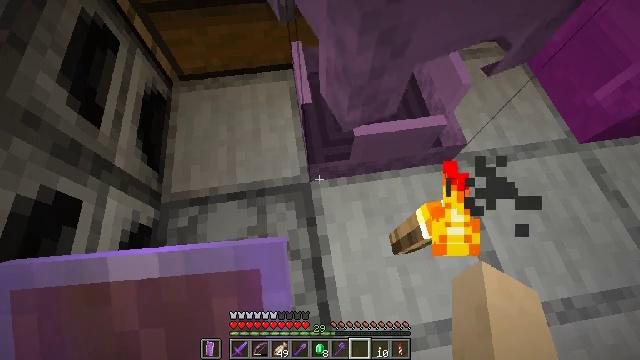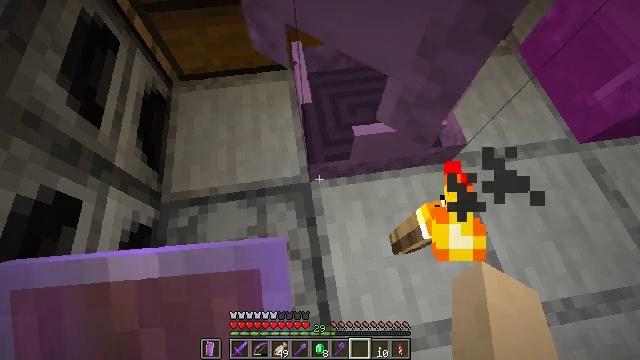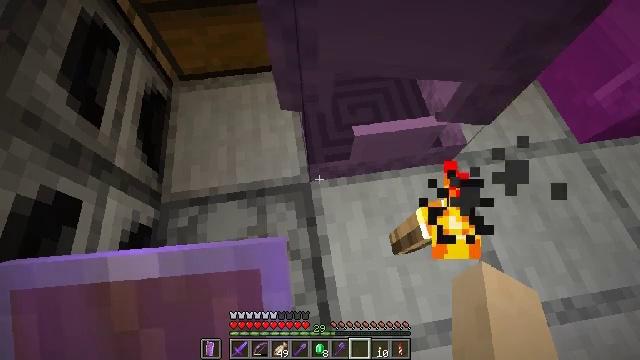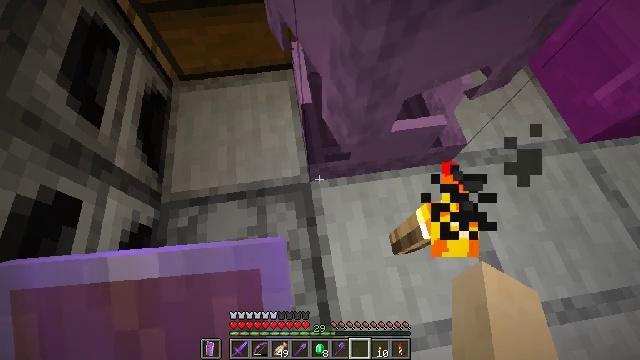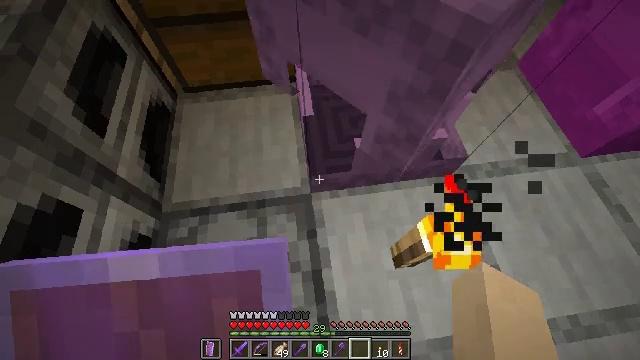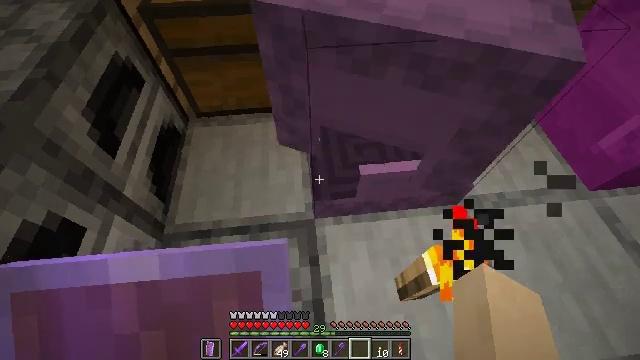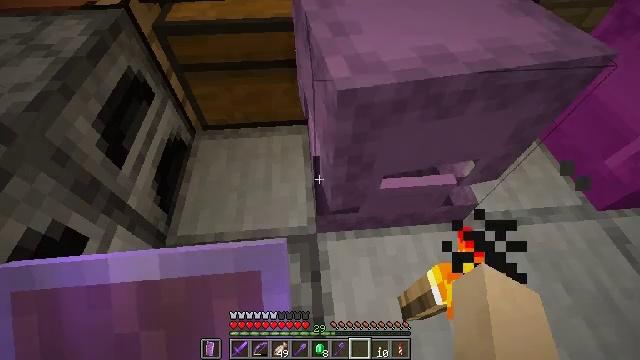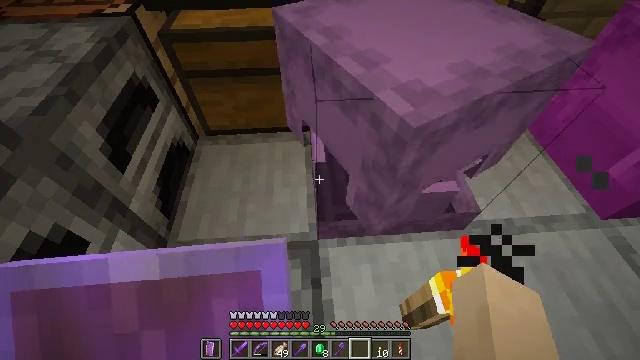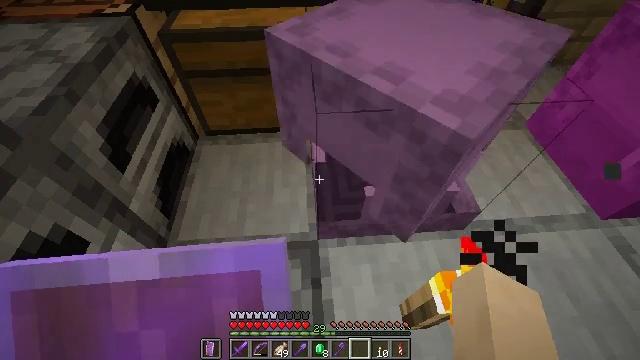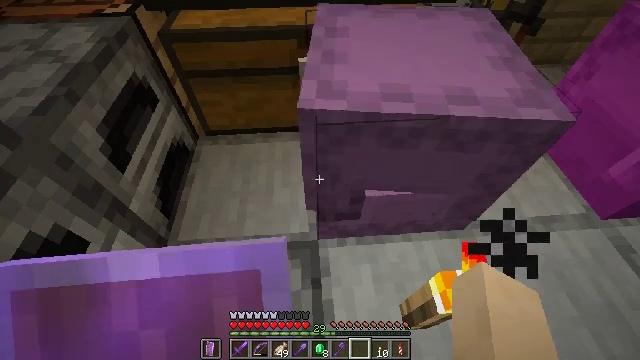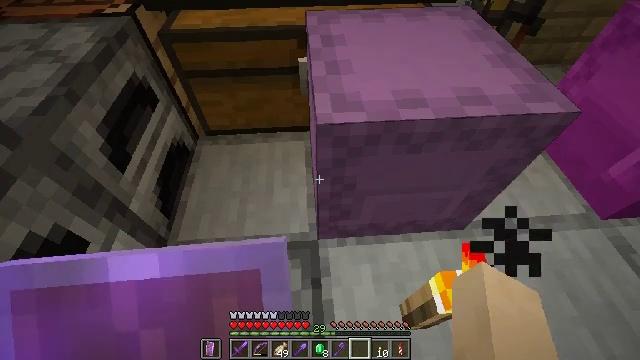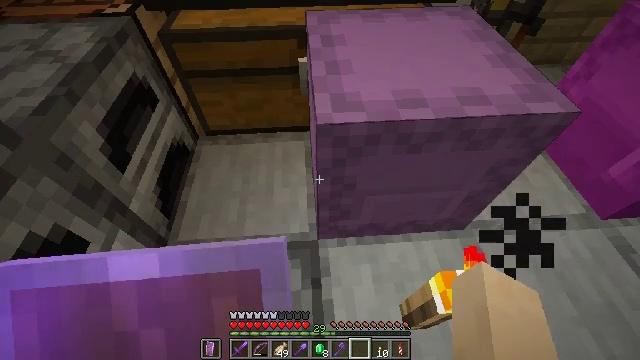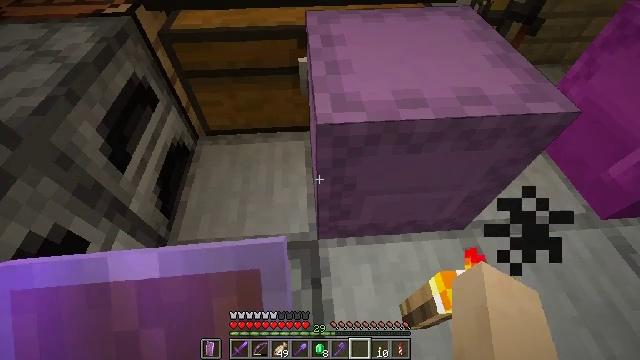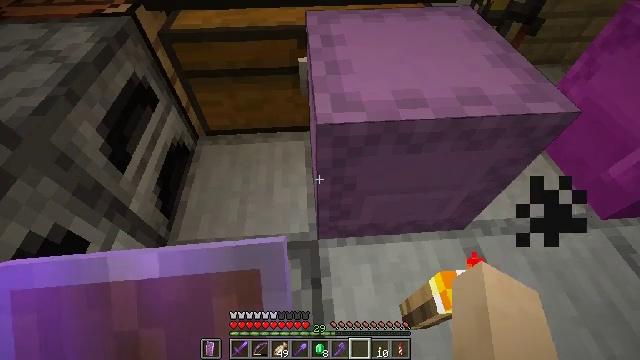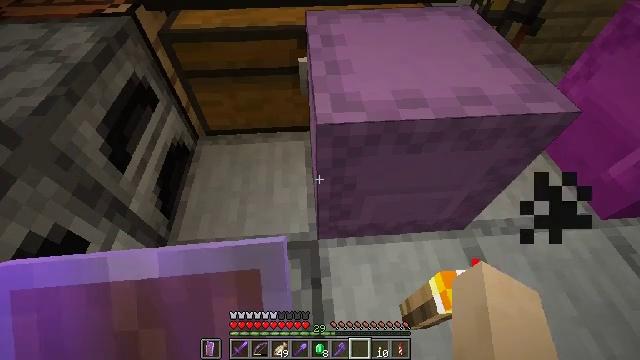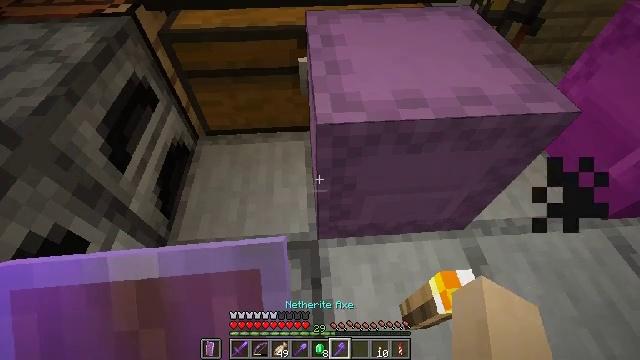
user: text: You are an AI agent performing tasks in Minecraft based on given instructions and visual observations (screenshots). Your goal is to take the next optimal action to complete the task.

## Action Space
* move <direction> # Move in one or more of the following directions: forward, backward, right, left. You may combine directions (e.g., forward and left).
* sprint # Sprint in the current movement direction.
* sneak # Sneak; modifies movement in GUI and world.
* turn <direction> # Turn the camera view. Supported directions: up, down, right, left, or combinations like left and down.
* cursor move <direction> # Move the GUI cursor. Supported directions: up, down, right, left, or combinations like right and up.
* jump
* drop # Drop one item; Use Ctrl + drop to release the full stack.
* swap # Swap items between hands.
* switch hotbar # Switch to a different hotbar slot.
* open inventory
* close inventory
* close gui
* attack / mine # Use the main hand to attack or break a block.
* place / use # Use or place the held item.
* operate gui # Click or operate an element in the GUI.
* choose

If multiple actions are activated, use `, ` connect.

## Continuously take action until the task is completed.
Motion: motion action
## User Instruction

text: Mine the shulker box.
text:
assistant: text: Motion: no_op
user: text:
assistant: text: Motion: no_op
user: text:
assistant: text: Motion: no_op
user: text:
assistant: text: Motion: turn up
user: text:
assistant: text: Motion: turn left and up
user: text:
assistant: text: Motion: turn left and up
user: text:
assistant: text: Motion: turn up
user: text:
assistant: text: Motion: no_op
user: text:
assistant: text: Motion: no_op
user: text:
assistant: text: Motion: no_op
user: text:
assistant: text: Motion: no_op
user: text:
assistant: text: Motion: no_op
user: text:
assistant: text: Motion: no_op
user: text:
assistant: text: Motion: no_op
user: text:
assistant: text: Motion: no_op
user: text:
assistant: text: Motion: no_op
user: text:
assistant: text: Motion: no_op
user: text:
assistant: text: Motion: no_op
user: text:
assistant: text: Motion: no_op
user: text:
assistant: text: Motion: no_op
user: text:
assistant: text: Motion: no_op
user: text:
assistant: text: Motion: no_op
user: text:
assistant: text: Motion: no_op
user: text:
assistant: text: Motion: no_op
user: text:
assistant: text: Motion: no_op
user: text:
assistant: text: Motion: no_op
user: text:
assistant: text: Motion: no_op
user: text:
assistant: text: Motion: no_op
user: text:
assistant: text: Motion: no_op
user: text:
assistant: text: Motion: no_op